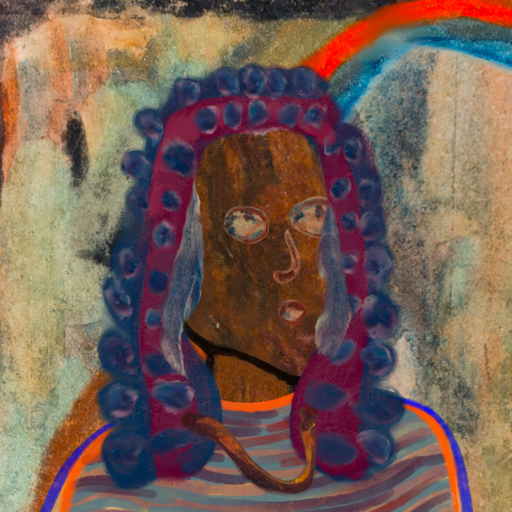
Background: Childish, Head And Neck Side: Mosgoul, Face Side: Orphan, Bust: Experience, Hair Side: Hill_Girl, Head Accessory: Blank, Second Necklace: Comrade, Necklace: Blank, Baby: Blank